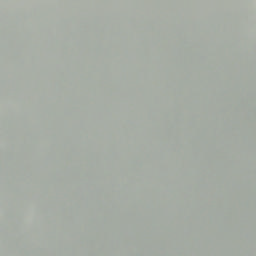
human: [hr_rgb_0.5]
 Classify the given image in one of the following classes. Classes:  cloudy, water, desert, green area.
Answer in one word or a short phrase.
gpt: cloudy